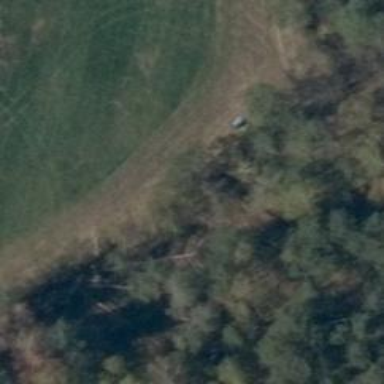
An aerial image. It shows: Hunting stand.